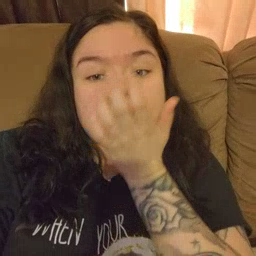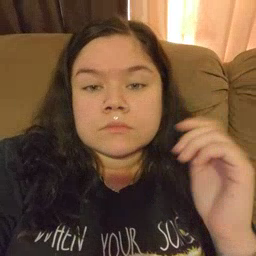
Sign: grass